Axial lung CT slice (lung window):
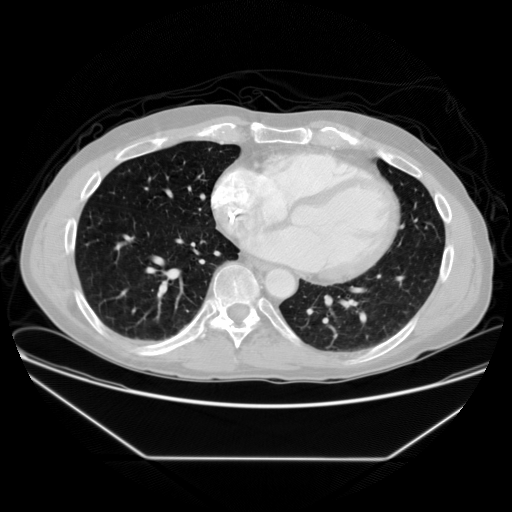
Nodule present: no